Question: I have an elastic instance that I have configured from within Bamboo to start on Amazon AWS EC2. I have created a volume from a snapshot which contains the OS (Windows Server 2008 R2) with various programs installed.
I am able to configure Bamboo to make the volume available as an extra drive using <URL>, but I am not sure how to do this from within Bamboo.
How do I boot a volume on Bamboo, rather than mounting it as an additional drive?
Edit: I have found a way to get the volume to mount automatically, which is a bit closer, but it would still be ideal to actually boot the drive. Here is the closest setting I see:

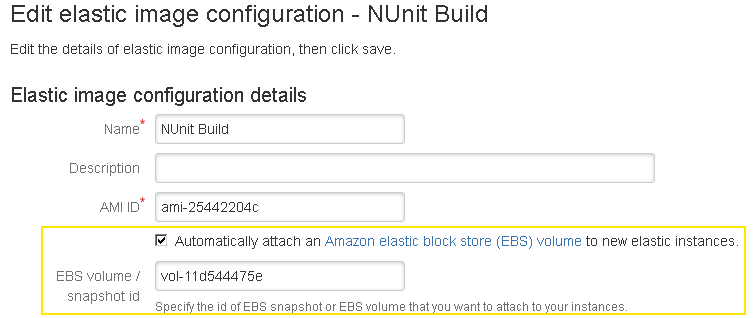
Answer: You cannot boot EBS volumes, Bamboo or no Bamboo. You can only boot AMI images.
If you want to convert that volume to an AMI image:
1. Make a Snapshot (go to AWS Console, EC2, EBS Volumes, right click -> "Create Snapshot")
2. Create AMI (go to EBS Snapshots, right click -> "Create Image")
This will start creating the AMI image which you can later boot from "Images -> AMIs" page.
Bear in mind, there has to be a bootable OS on that volume.